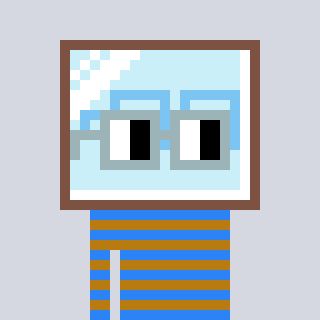
a pixel art character with square dark gray glasses, a mirror-shaped head and a gold-colored body on a cool background